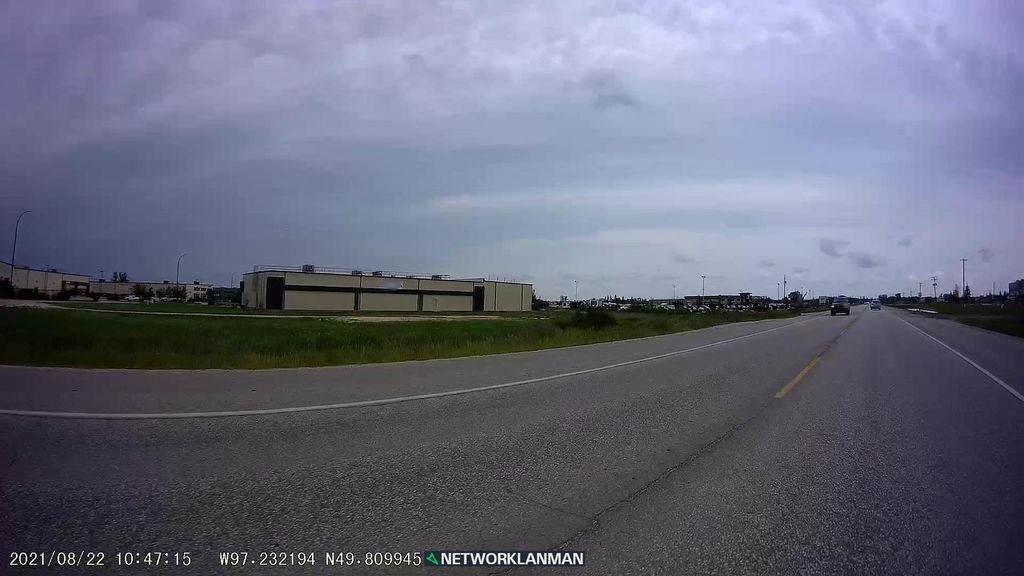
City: winnipeg